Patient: sex M, age 31
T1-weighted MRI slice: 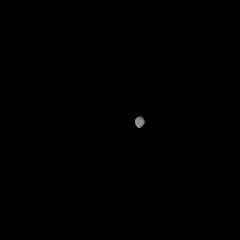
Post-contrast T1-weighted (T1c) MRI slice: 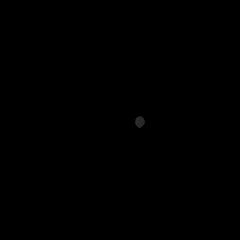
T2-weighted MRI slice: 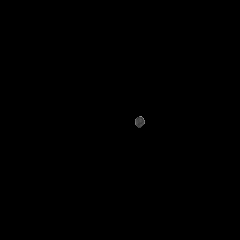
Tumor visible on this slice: no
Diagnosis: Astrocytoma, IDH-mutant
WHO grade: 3